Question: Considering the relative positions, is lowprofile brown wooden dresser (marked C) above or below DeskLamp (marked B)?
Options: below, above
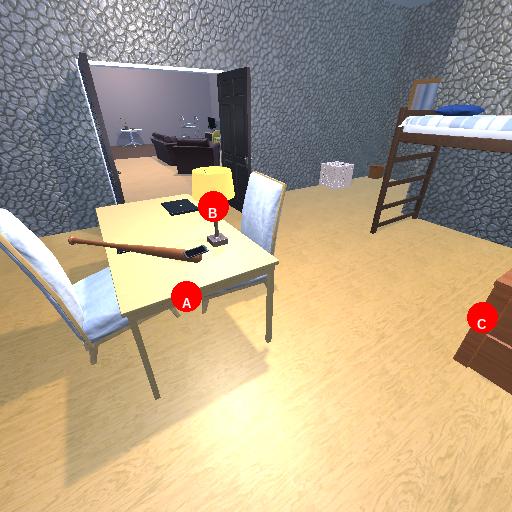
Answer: below